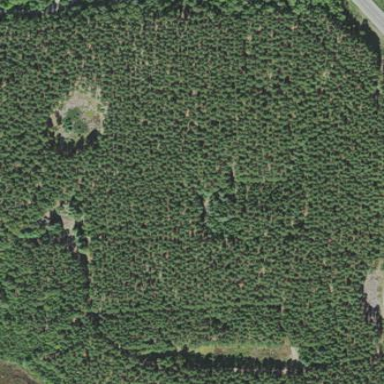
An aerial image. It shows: Plantation of evergreen needle-leaved trees in forest area.